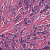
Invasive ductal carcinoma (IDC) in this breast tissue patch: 1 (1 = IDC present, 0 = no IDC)